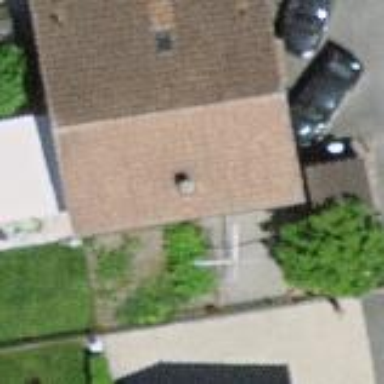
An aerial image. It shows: Simple house.